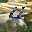
Label: 4